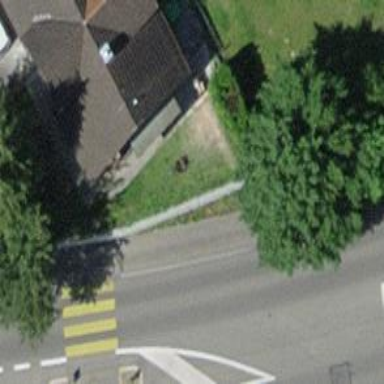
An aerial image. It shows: Sidewalk along the footway.